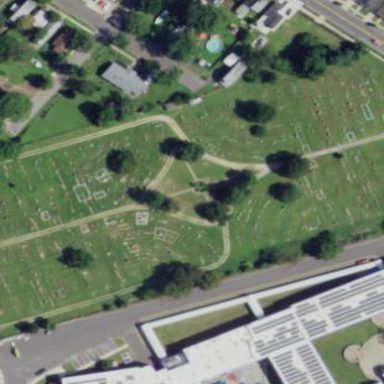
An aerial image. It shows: Cemetery.